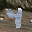
Label: 4